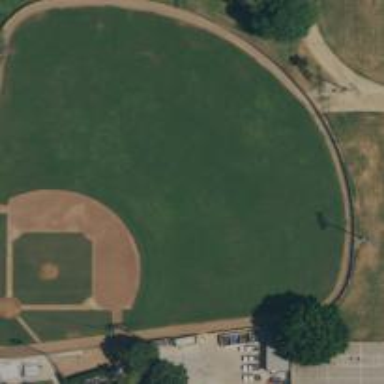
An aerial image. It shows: Baseball pitch for leisure land activities.